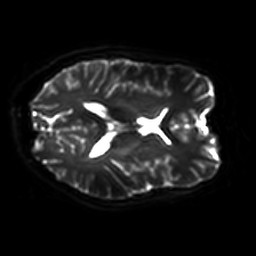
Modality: DWI
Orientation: axial
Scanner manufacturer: philips
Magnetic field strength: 7 T
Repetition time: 9.612 s
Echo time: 0.073 s